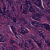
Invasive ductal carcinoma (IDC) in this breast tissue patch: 1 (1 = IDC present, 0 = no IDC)